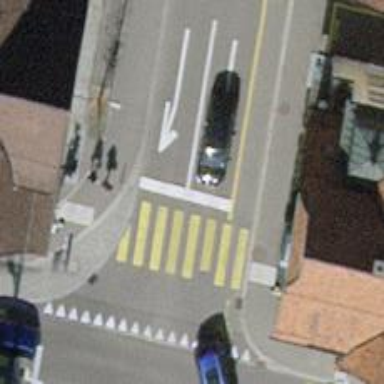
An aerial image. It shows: Residential road with asphalt surface. There is separate sidewalk on the left and designated cycle lane.